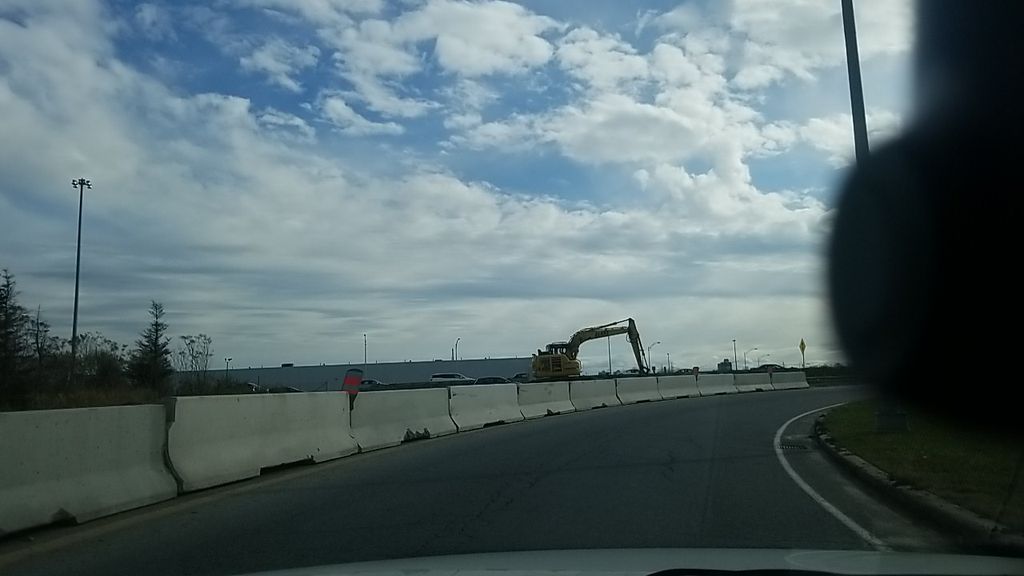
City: montreal